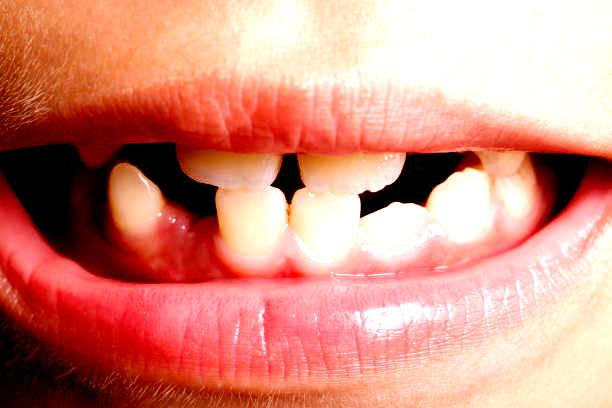
Condition: hypodontia